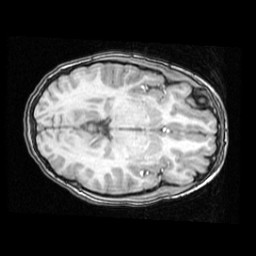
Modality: T1w
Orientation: axial
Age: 13
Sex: male
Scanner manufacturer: ge
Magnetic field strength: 1.5 T
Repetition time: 0.03333 s
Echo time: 0.008 s